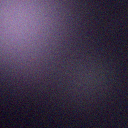
Screen state: off